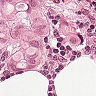
Metastatic tissue present: yes